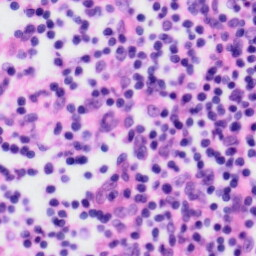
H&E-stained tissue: Tonsil